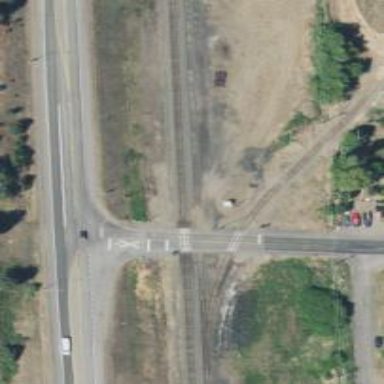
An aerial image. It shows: Level crossing with lights at the railway.